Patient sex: M
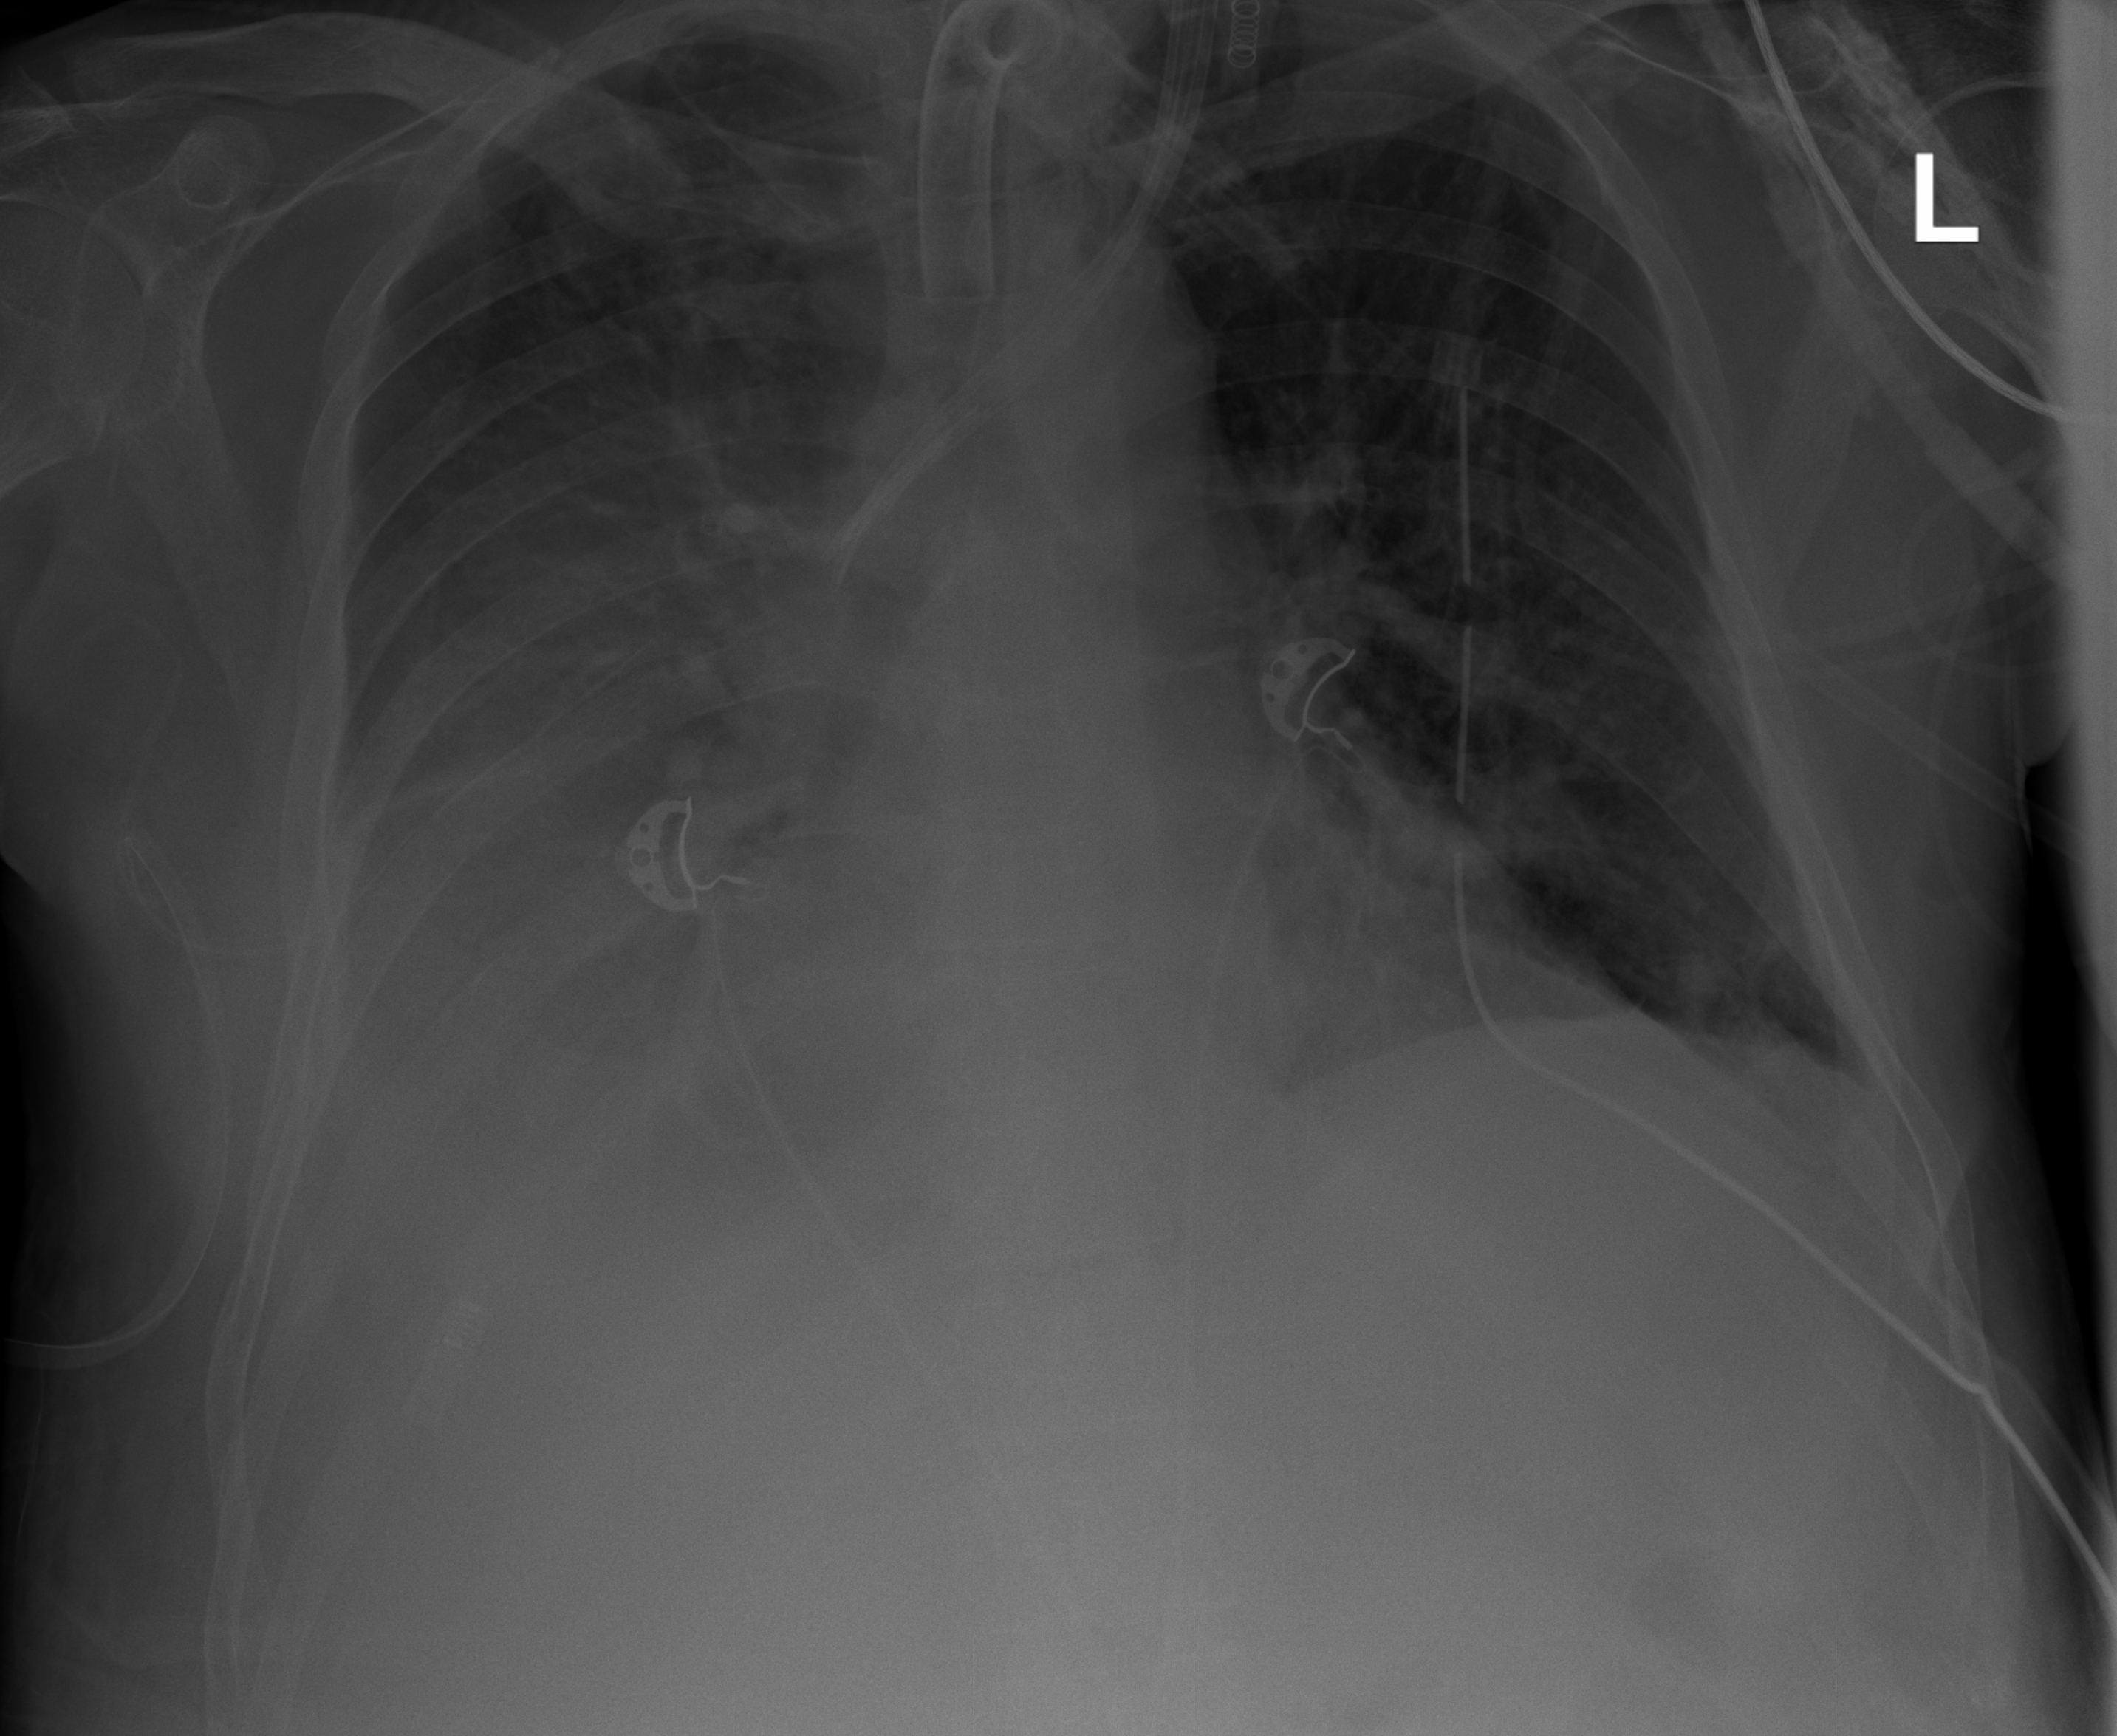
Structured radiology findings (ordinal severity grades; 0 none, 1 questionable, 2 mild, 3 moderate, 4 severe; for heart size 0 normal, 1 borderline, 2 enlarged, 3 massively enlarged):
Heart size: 2
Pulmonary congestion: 2
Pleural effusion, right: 3
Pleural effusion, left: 2
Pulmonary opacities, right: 2
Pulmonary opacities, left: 2
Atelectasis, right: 2
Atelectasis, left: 2